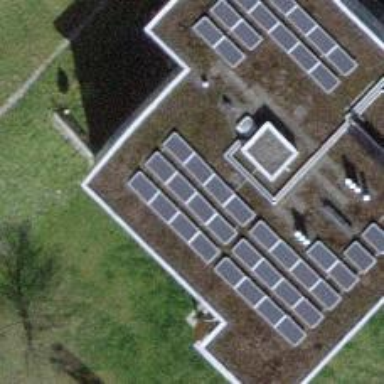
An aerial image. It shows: Solar power generator using photovoltaic method with solar photovoltaic panel types.